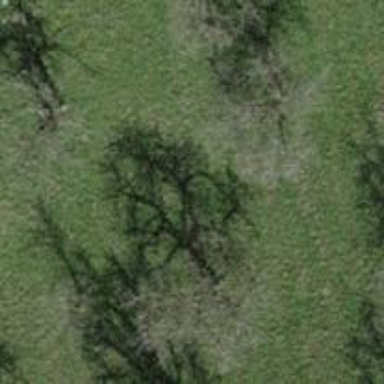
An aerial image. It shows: Beautiful tree in nature.